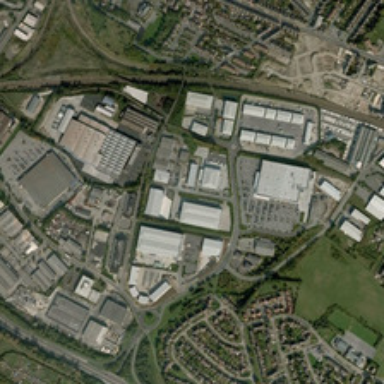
Ndustrial areas are located on both sides of the road .